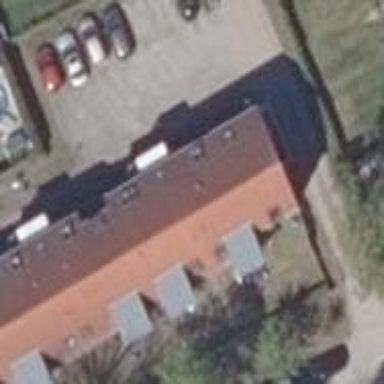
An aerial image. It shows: Image showing building with apartments.